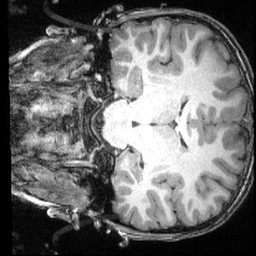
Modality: T1w
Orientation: coronal
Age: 11
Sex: male
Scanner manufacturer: siemens
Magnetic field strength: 3 T
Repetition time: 2.4 s
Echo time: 0.00374 s